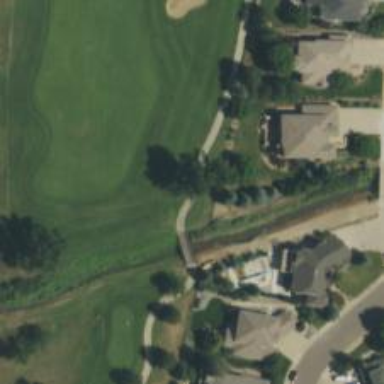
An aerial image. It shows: Service road designed for golf carts indicated as golf cart path.